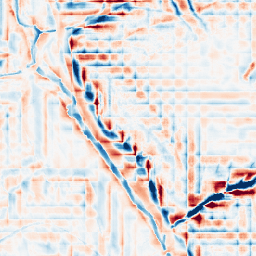
Category: wavelet
Decomposition family: wavelet_dwt
Decomposition parameters: wavelet: db2
level: 4
Upsampling method: regularized
Upsampling parameters: scale: 4
lambda_reg: 0.01
Upsampling scale: 4